Field crop: maize
Growth stage: 1
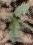
Species: datura